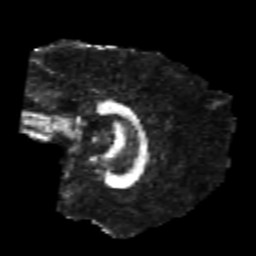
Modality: FA
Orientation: sagittal
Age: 23
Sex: male
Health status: healthy
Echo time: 0.074 s